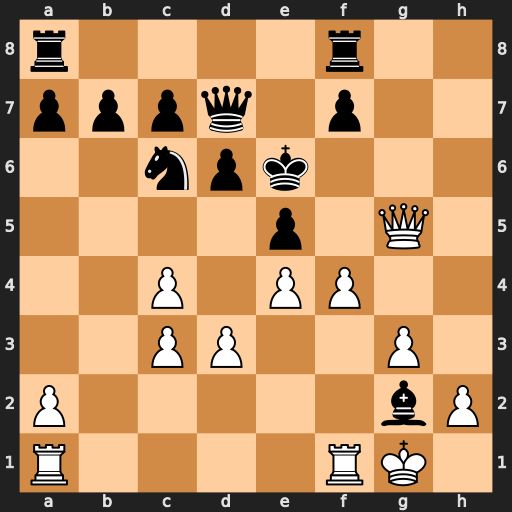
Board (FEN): r4r2/pppq1p2/2npk3/4p1Q1/2P1PP2/2PP2P1/P5bP/R4RK1
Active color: w
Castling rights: -
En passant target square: -
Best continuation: f5#